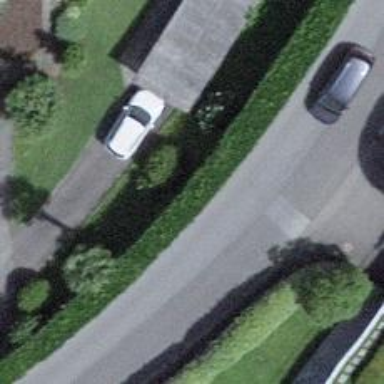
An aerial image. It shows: Hedge barrier.